Field crop: maize
Growth stage: 2
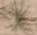
Species: salsola